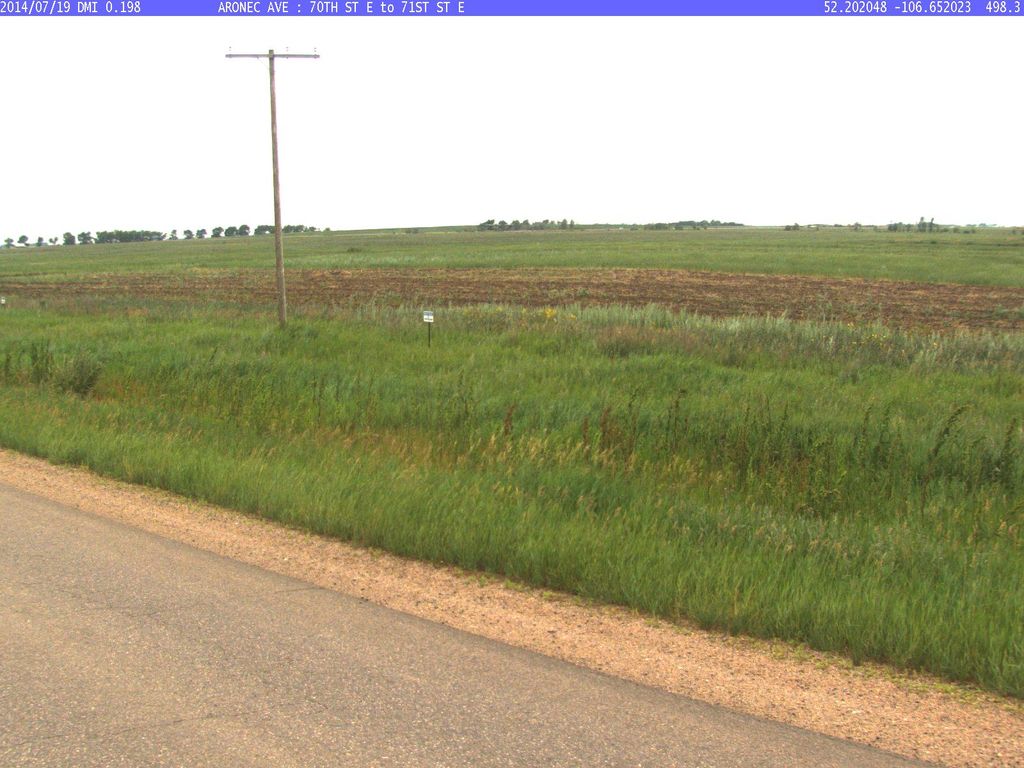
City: saskatoon